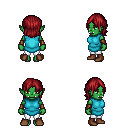
a pixel art fantasy rpg character, female body template, orc, green skin, teal tunic, white pants, brunette long bangs hairstyle, leather bracers, brown shoes, four views (front, back, left, right), 2x2 character sprite sheet, small pixel art, hard edges, no anti-aliasing